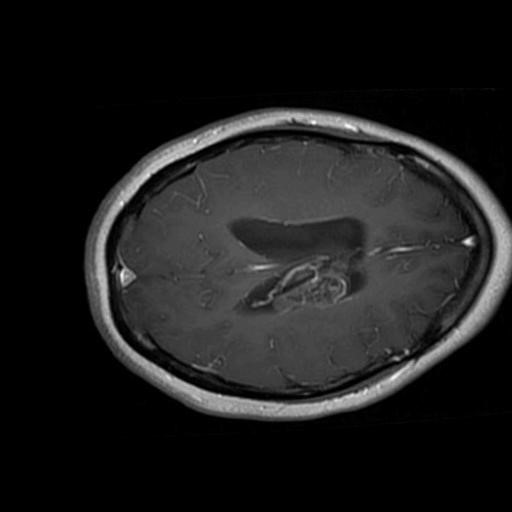
Label: brain_glioma